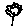
Label: flower